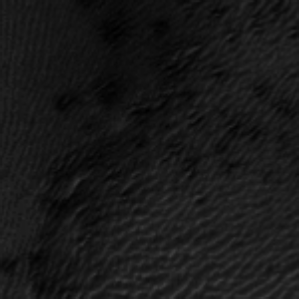
Label: frost